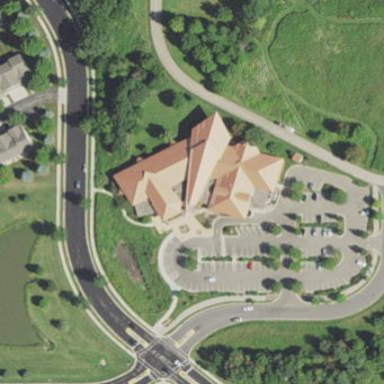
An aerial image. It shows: Building that serves as library.